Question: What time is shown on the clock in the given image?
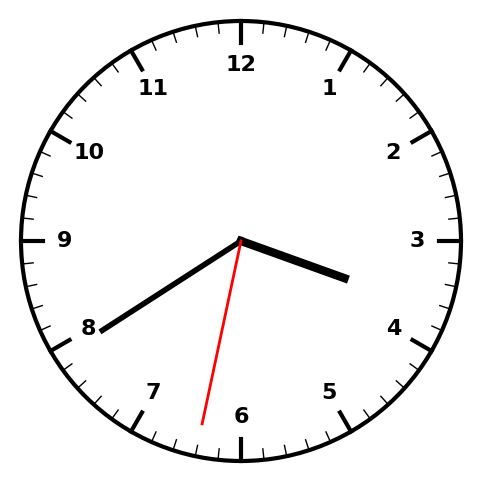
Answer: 03:39:32